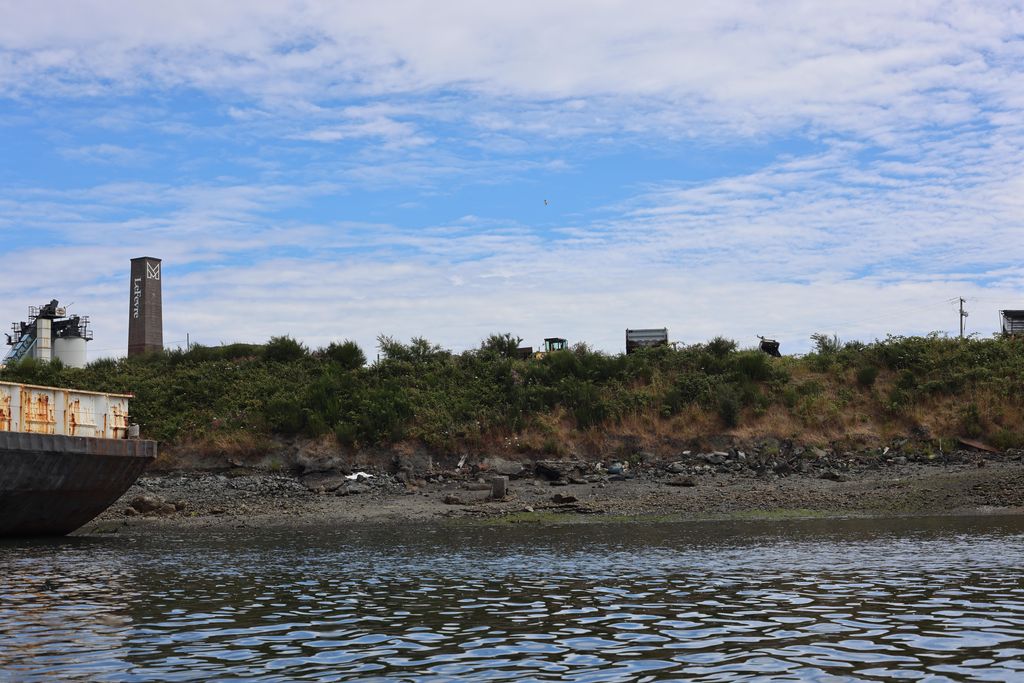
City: victoria